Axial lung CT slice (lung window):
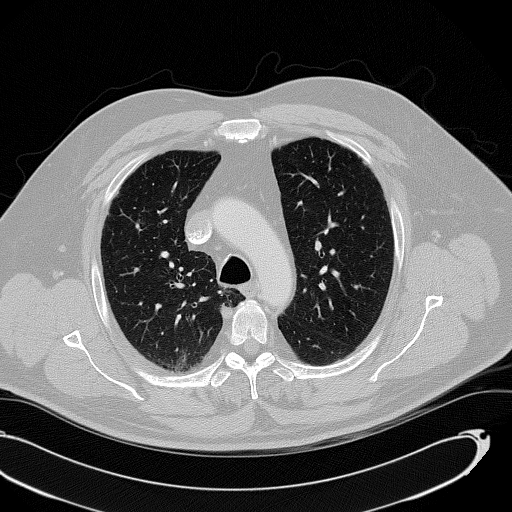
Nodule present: no